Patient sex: M
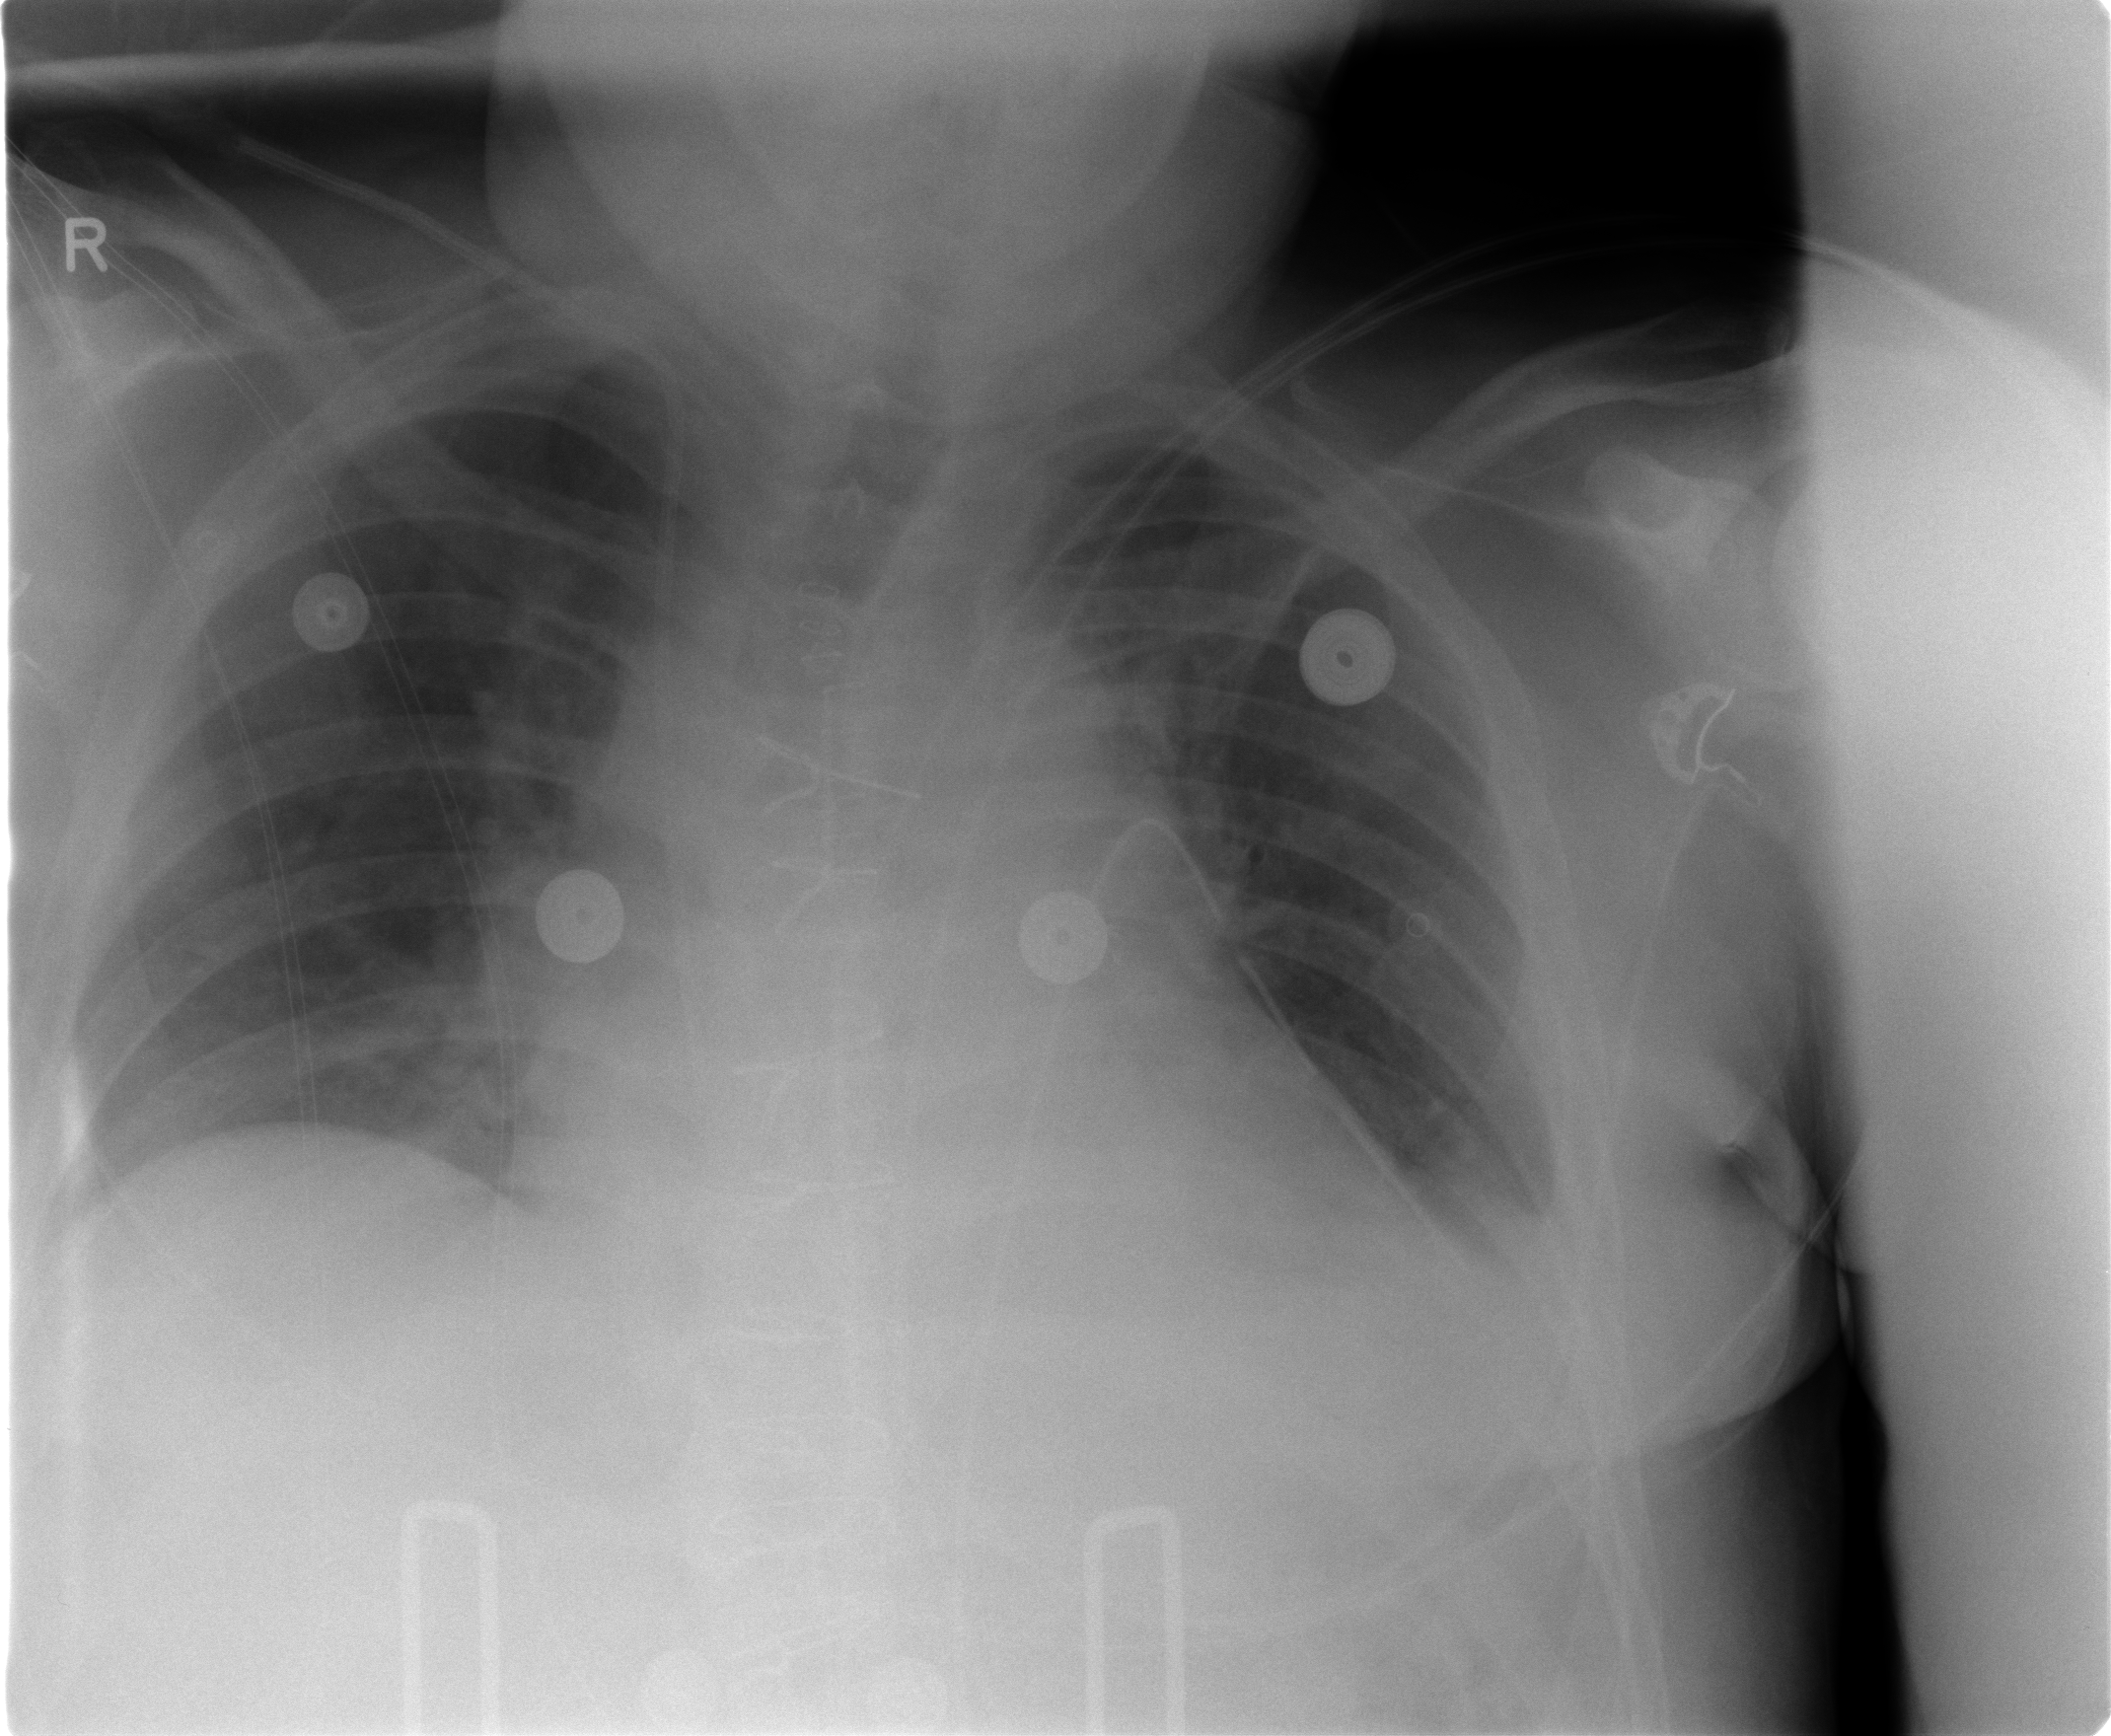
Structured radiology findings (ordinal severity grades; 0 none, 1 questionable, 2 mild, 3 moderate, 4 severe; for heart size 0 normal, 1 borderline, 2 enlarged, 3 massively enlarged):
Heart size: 0
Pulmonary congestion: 2
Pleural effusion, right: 0
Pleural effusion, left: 2
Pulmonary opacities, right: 0
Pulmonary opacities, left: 0
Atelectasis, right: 0
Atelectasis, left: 2